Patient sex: F
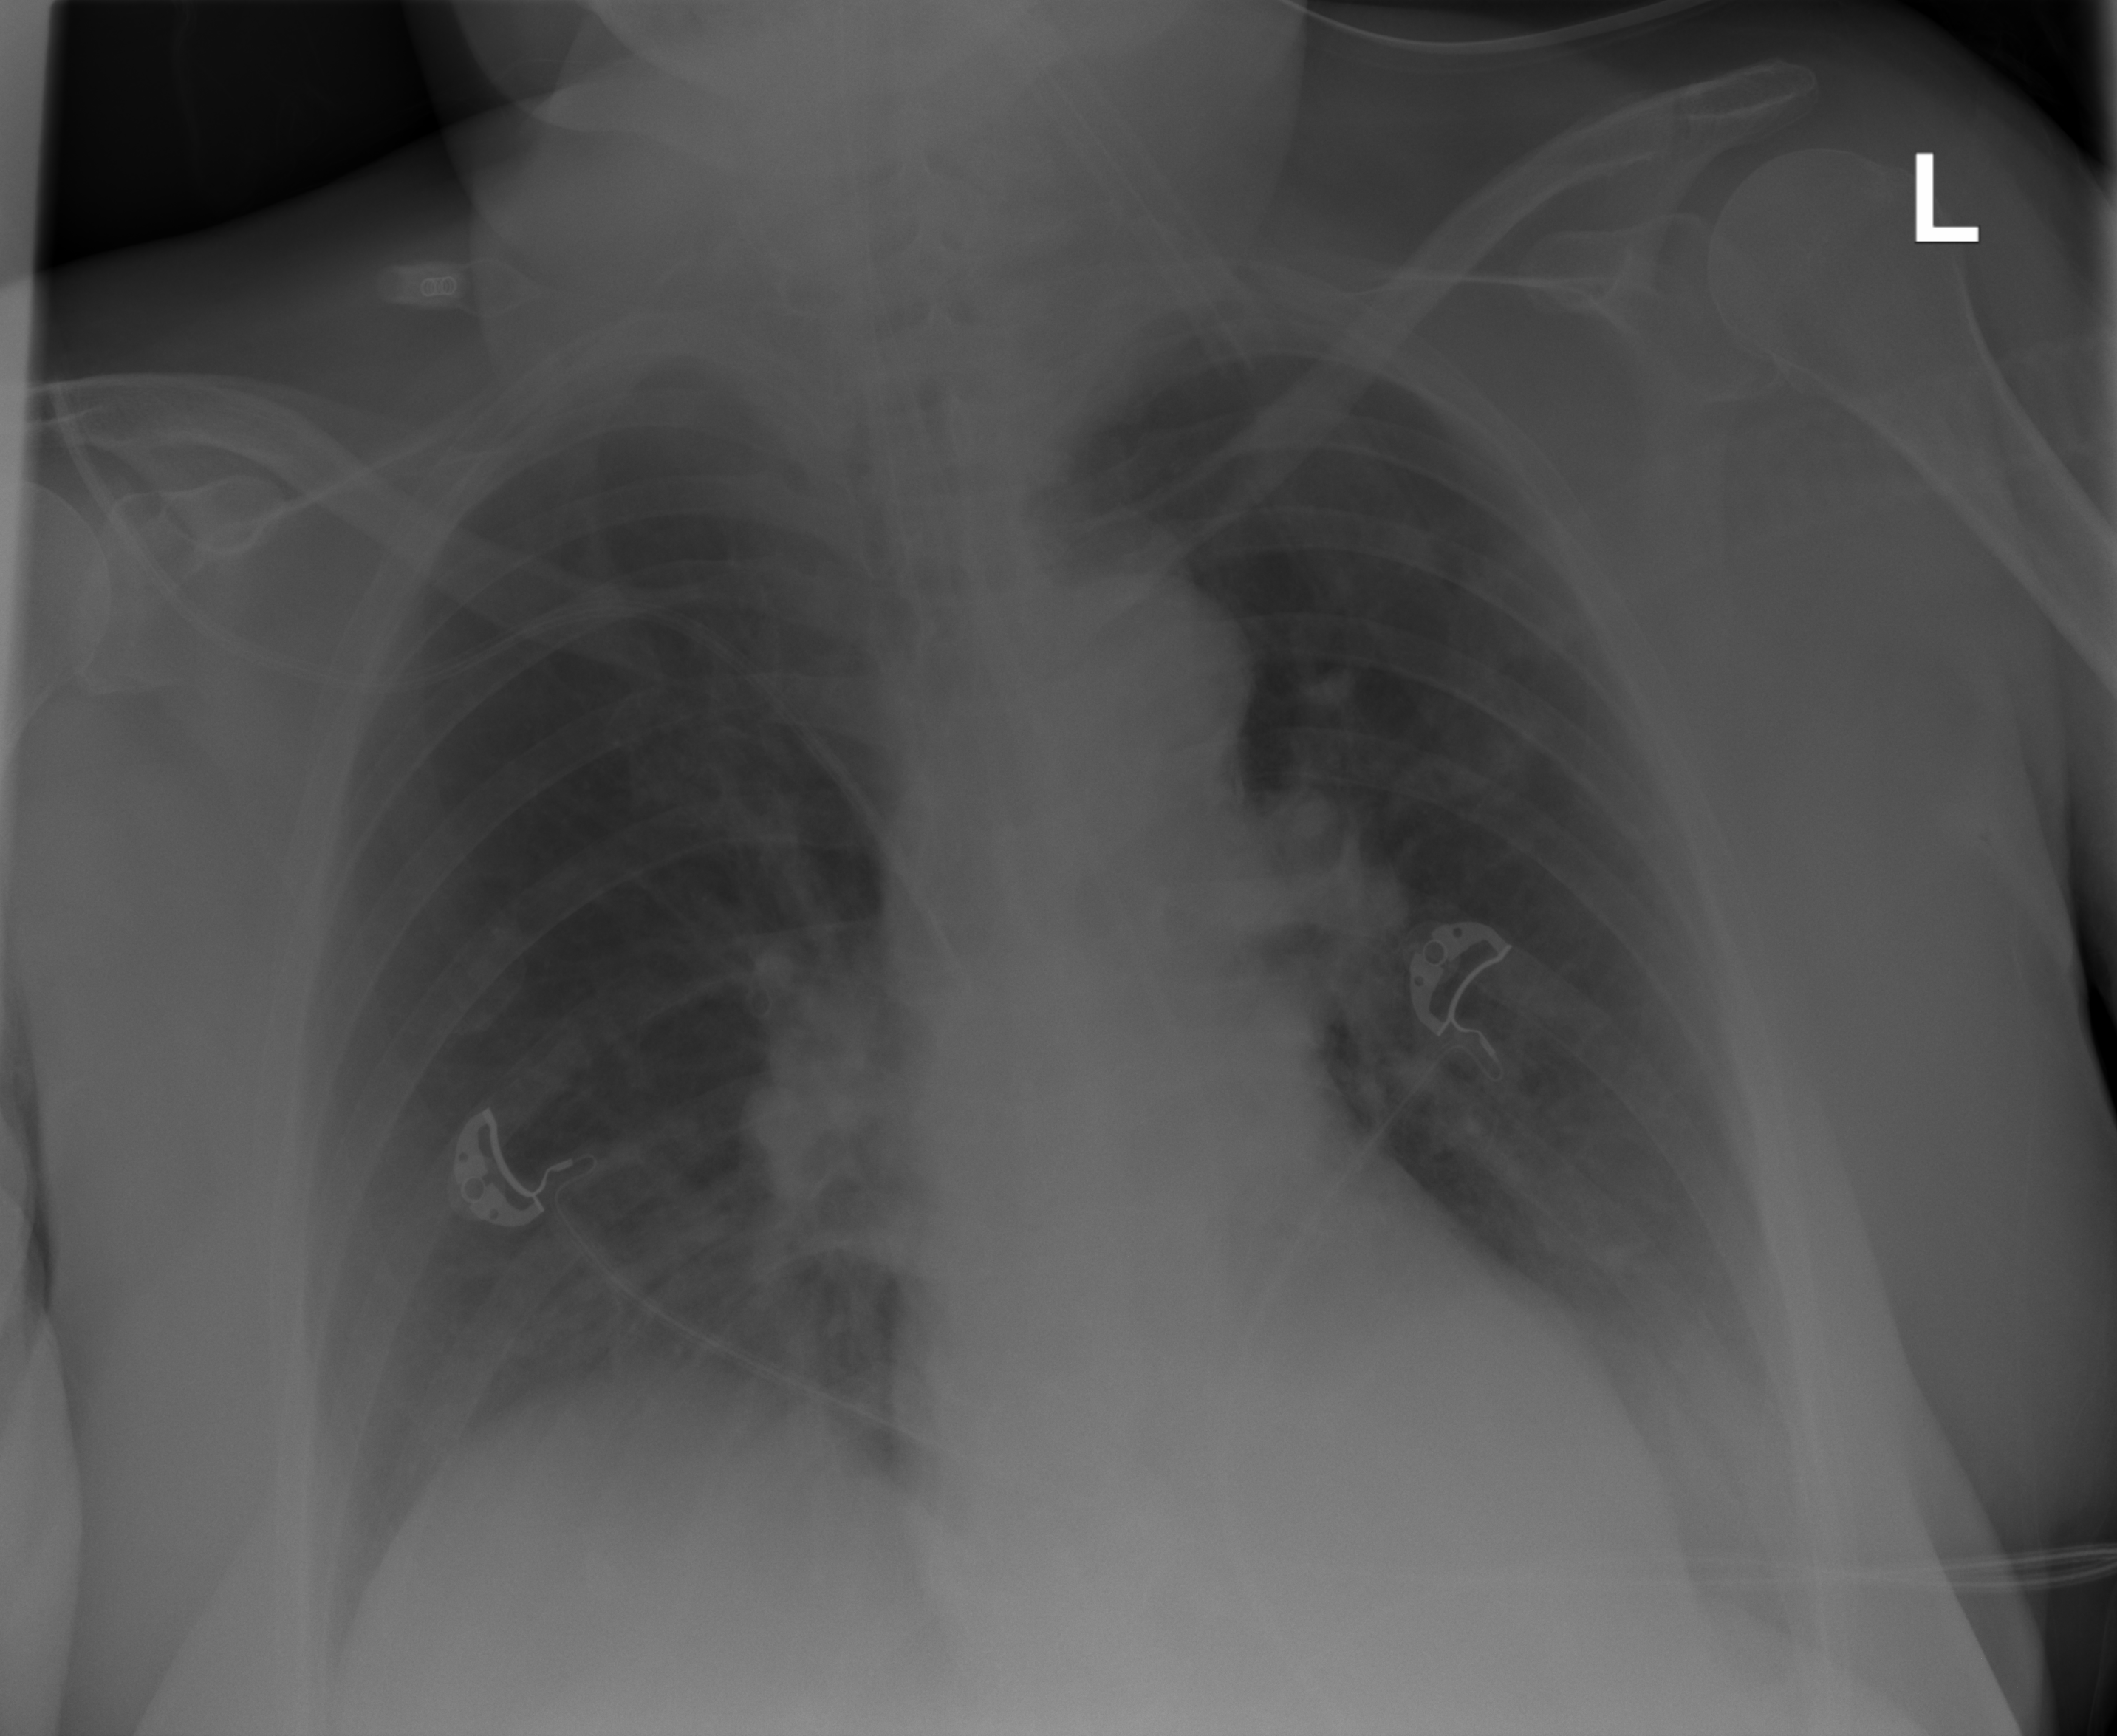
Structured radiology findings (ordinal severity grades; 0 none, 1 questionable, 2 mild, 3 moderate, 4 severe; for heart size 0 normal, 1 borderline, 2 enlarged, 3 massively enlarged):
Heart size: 0
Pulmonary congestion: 2
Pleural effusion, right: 0
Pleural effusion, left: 2
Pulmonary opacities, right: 0
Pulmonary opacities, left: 0
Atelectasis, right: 2
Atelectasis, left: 2